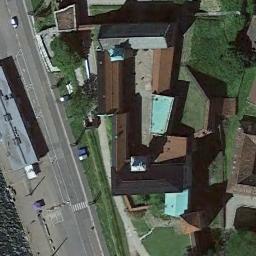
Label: palace